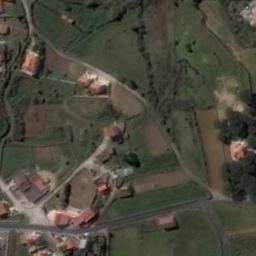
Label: terrace